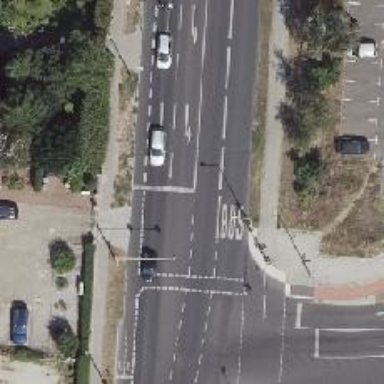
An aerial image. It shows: Road with traffic signals.